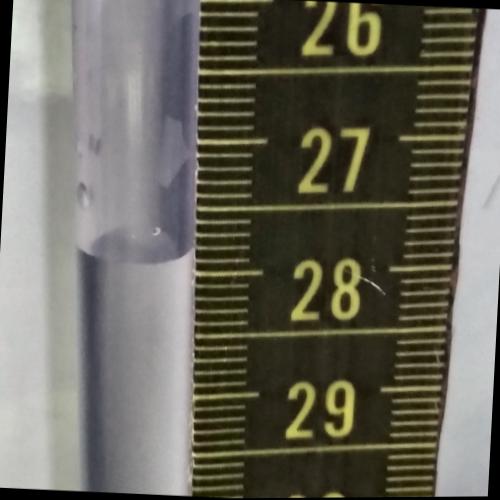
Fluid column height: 27.8 cm